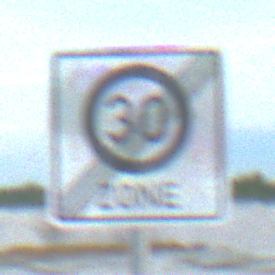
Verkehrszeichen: EndeZone30
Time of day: SunriseSunset
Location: Outdoor (Beach)
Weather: PartlyCloudy
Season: NotSpecified
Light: Natural